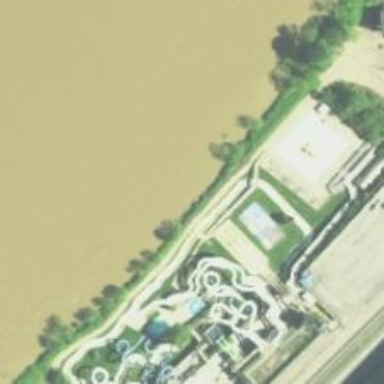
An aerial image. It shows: Canal with water slide attraction.